Interaction volume radius: 5 \u00c5
Interaction volume height: 20 \u00c5
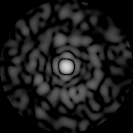
Disorder parameter: 0.7609